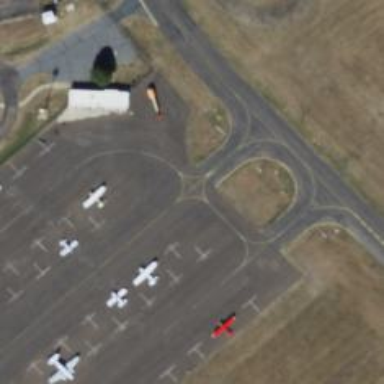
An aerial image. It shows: View of taxiway at the airport.